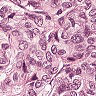
Metastatic tissue present: yes